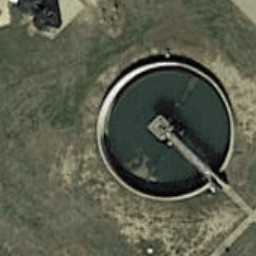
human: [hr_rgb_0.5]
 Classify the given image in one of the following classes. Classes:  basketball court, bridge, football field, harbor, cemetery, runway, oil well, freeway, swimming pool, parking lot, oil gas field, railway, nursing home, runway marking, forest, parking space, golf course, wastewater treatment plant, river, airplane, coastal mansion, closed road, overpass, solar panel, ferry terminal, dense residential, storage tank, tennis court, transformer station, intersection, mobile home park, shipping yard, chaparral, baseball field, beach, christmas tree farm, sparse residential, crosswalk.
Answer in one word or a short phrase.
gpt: wastewater treatment plant